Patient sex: M
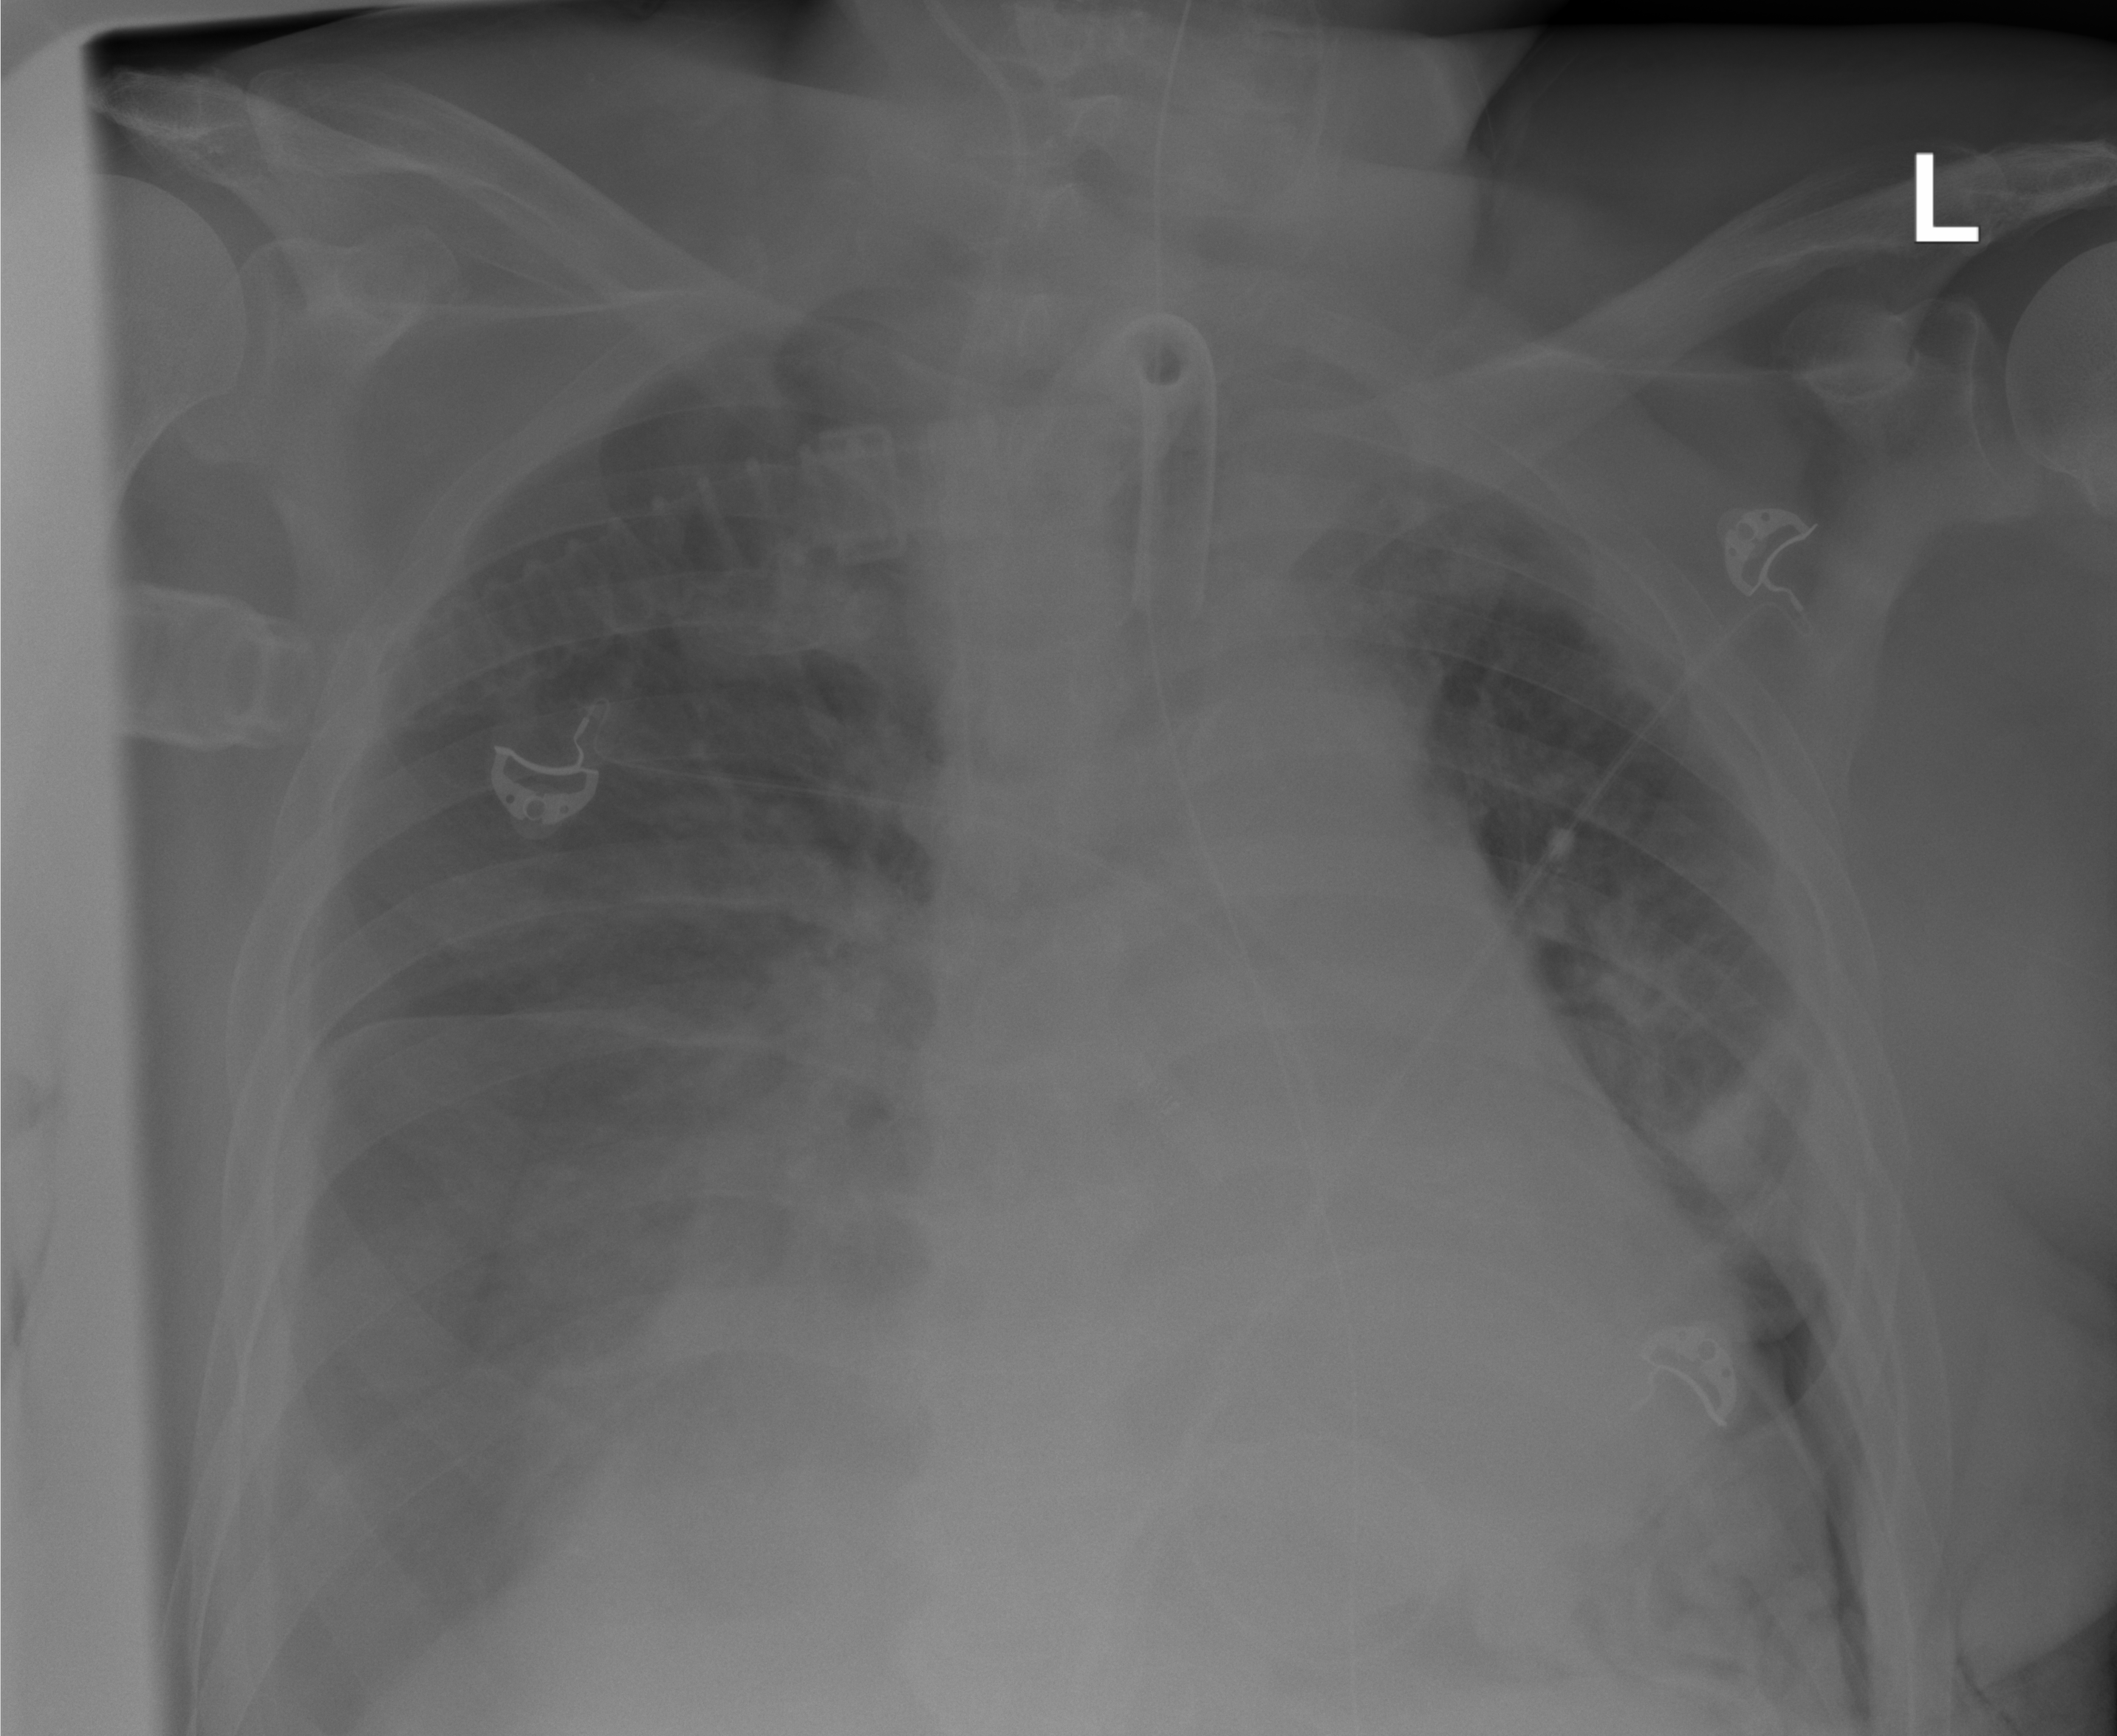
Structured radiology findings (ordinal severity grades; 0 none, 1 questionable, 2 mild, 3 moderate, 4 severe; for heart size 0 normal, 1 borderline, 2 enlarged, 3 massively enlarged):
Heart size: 2
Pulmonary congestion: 0
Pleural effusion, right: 3
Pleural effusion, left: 1
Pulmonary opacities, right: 0
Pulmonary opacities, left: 2
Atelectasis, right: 3
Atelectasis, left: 2